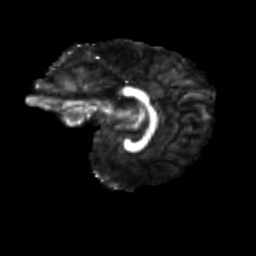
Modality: FA
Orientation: sagittal
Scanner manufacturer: siemens
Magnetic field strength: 3 T
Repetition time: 9.2 s
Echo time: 0.084 s